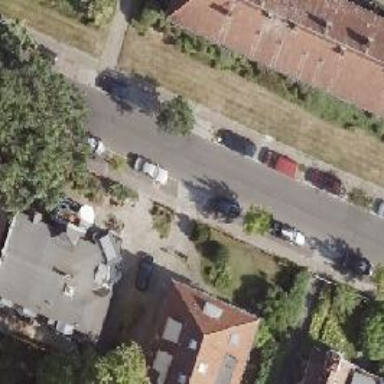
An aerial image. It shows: Residential road with asphalt surface. There are sidewalks on both sides of the road.